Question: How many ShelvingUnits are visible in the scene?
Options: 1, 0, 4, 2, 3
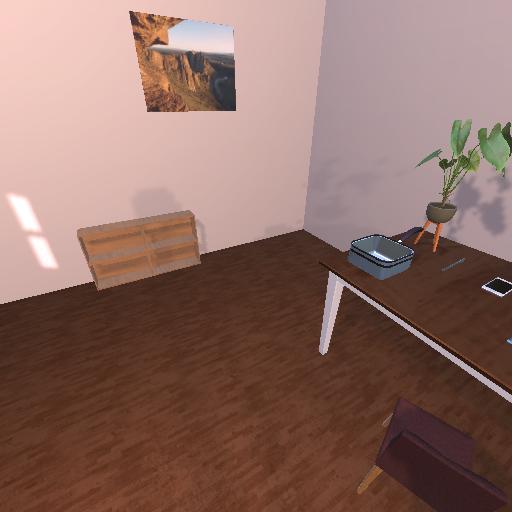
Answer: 1